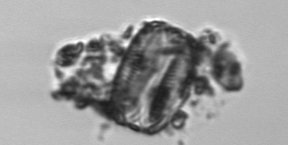
Label: Thalassiosira_TAG_external_detritus